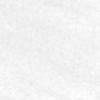
Label: no_change